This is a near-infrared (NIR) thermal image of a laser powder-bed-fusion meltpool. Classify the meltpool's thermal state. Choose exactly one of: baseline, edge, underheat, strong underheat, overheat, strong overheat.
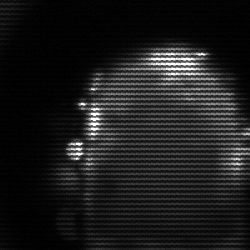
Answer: baseline